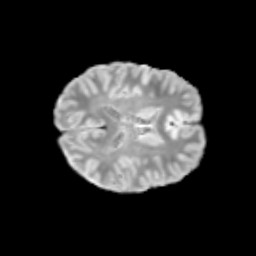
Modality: T2w
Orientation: axial
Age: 12
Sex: female
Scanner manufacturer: siemens
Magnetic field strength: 3 T
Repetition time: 3.8 s
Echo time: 0.07 s